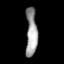
Tissue: lung
Cell type: Endothelial cells
Senescence score: 0.5562
Nuclear area (px): 532
Mean DAPI intensity: 156.573